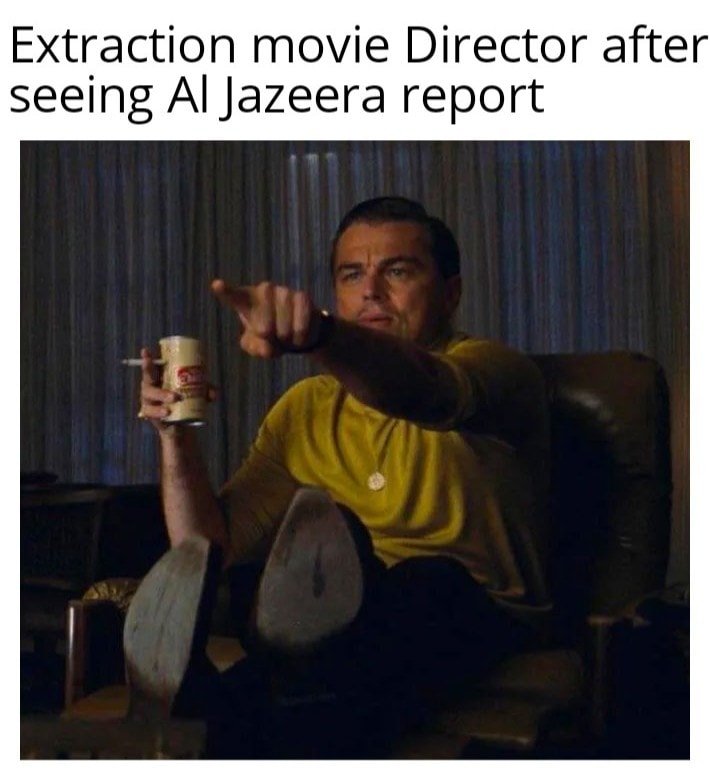
Caption: Extraction movie Director after seeing Al jazeera report
Label: non-hate